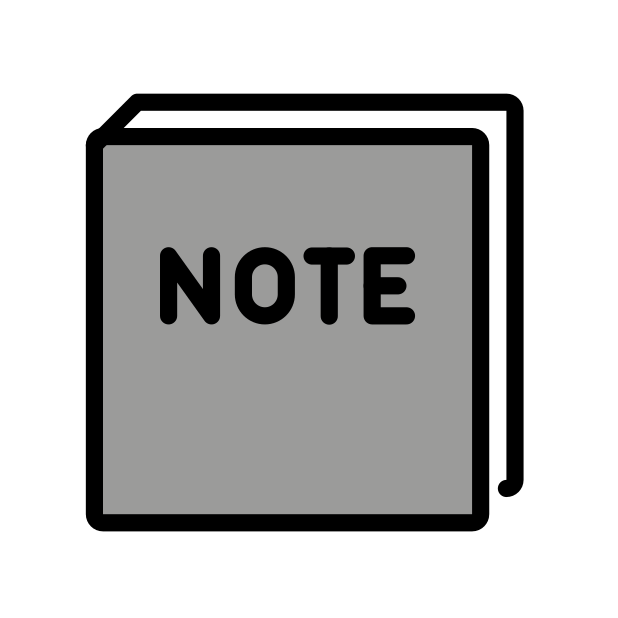
notebook